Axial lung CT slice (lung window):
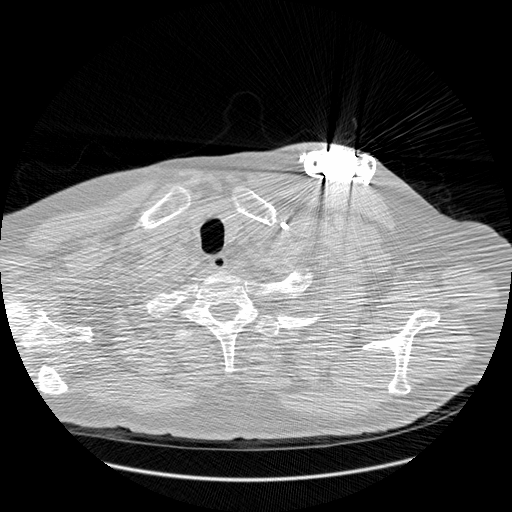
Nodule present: no